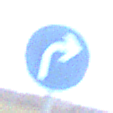
Verkehrszeichen: VorgeschriebeneFahrtrichtungRechts
Umgebung: Outdoor, Nature
Tageszeit: SunriseSunset
Wetter: PartlyCloudy
Licht: Natural
Jahreszeit: NotSpecified
Kontrast: LowContrast